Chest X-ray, PA view. Patient: 56 years old, sex F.
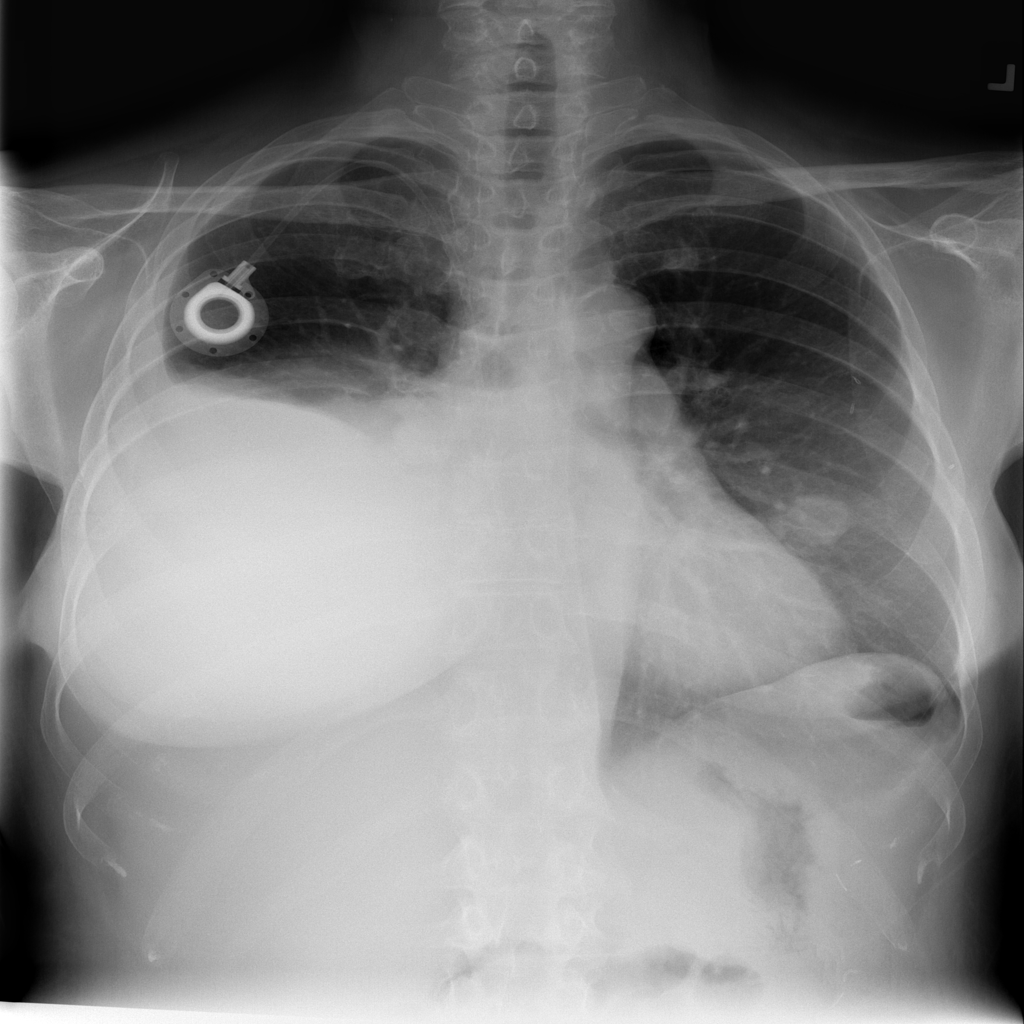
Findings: Effusion, Nodule